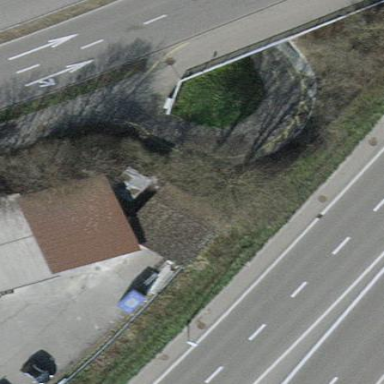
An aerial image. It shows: View of roof of building.